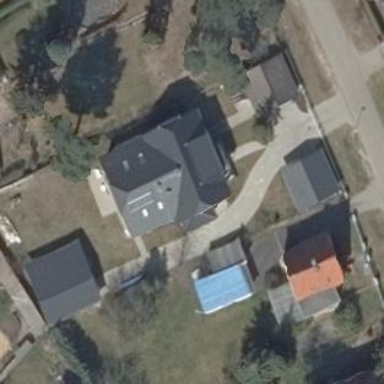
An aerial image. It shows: Detached building with half-hipped roof shape.